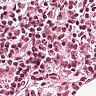
Metastatic tissue present: no